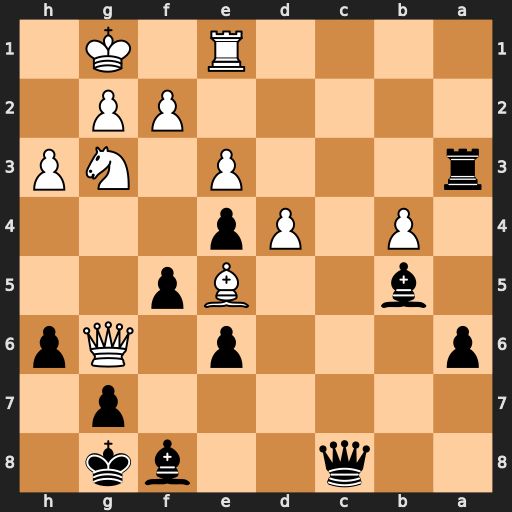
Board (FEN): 2q2bk1/6p1/p3p1Qp/1b2Bp2/1P1Pp3/r3P1NP/5PP1/4R1K1
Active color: b
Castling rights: -
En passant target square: -
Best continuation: Be8 Qxe8 Qxe8